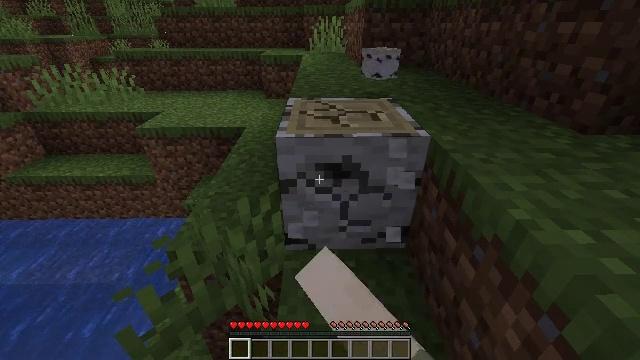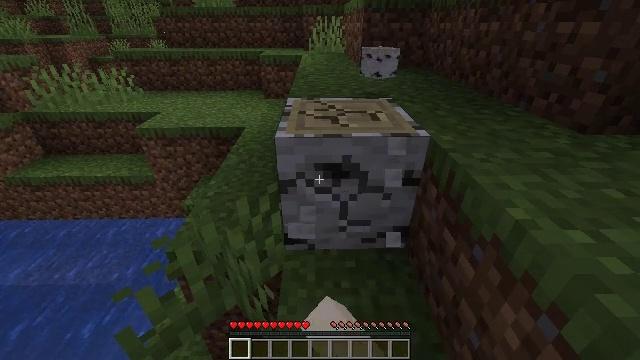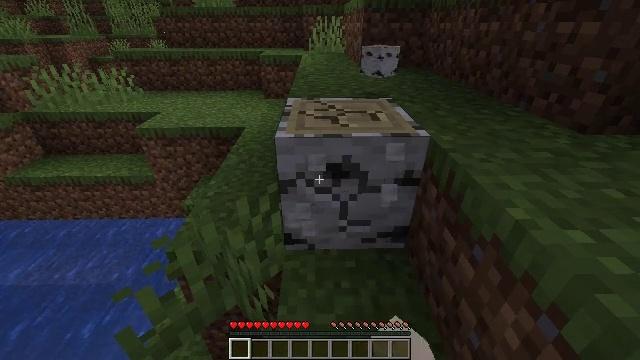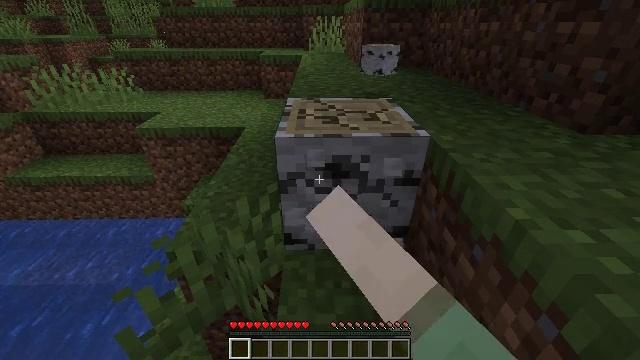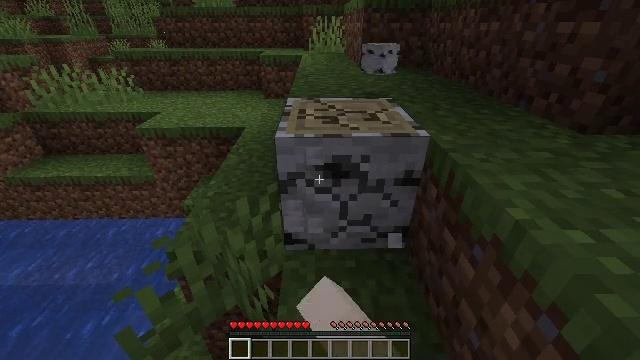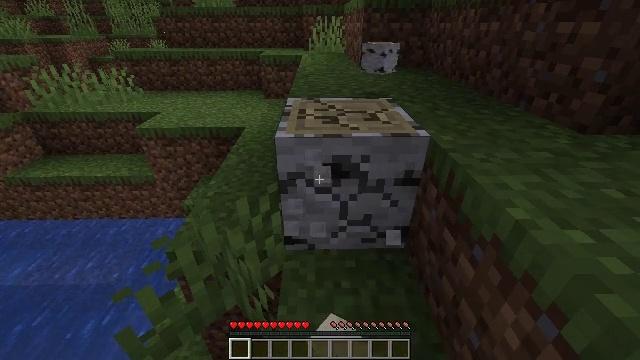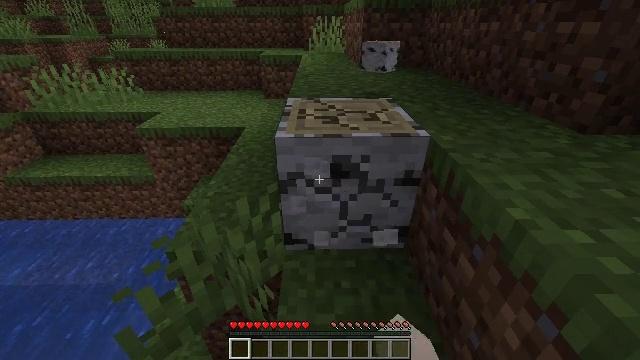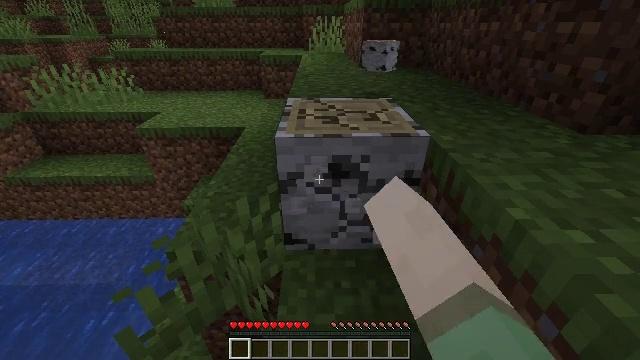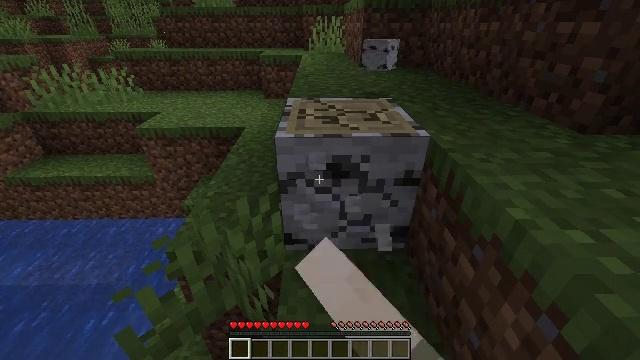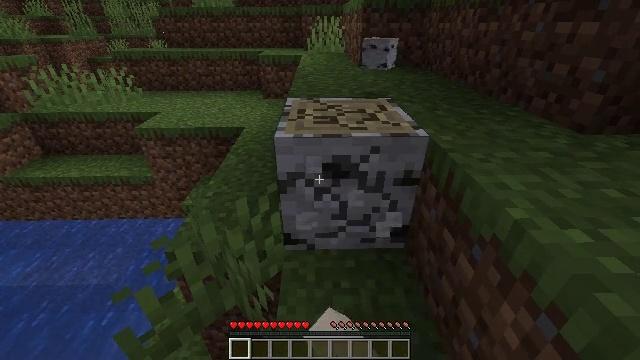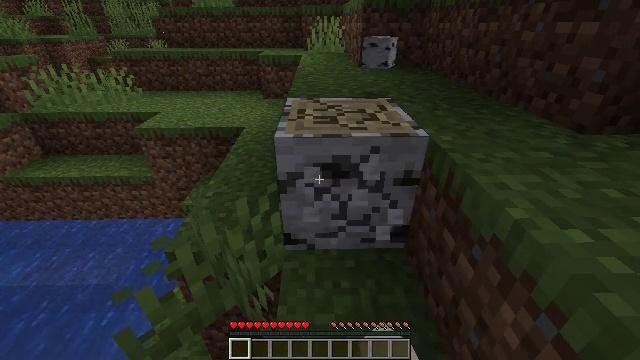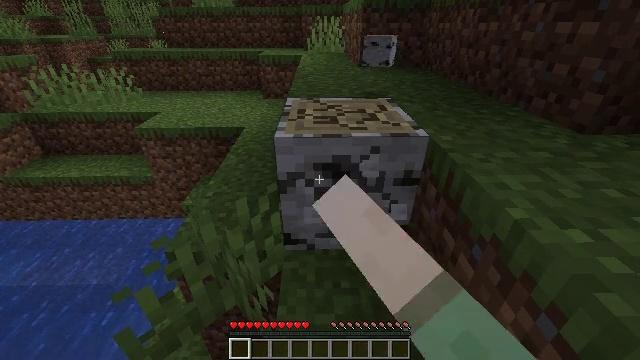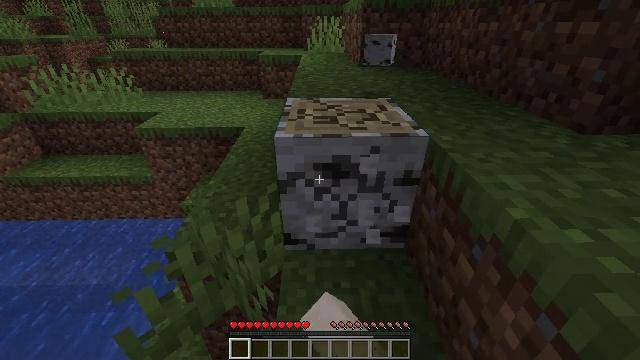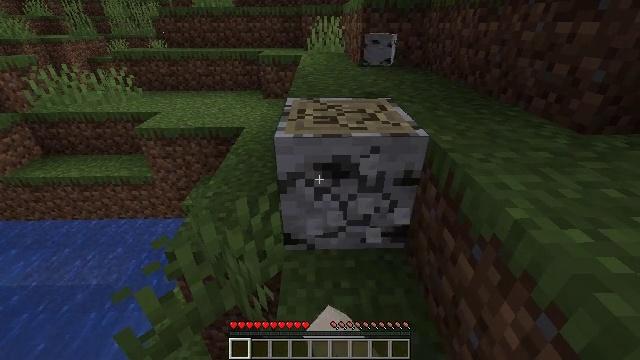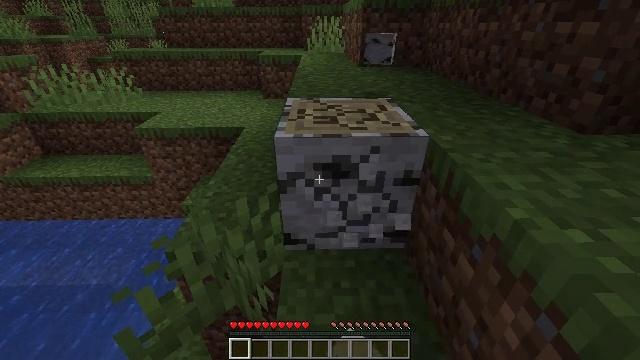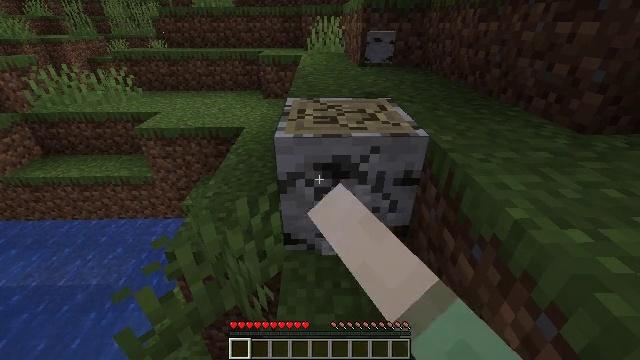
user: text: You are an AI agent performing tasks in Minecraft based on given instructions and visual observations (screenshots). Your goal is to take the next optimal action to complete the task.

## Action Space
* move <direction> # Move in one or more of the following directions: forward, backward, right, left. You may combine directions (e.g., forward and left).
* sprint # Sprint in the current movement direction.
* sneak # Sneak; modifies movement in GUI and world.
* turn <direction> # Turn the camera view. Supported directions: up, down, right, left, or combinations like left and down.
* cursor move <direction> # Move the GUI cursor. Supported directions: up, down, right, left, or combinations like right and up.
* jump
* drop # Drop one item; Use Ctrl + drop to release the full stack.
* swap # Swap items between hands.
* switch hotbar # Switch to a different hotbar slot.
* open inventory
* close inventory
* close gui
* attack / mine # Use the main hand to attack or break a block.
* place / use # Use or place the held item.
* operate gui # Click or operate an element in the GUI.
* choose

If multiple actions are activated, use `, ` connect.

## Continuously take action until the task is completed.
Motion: motion action
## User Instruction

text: Gather birch log for crafting.
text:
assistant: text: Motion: attack / mine
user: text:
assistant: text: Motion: attack / mine
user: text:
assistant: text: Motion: attack / mine
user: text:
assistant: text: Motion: attack / mine
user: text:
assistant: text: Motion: attack / mine
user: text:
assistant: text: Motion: attack / mine
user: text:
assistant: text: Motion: attack / mine
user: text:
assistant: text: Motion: attack / mine
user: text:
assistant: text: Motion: attack / mine
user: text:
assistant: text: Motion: attack / mine
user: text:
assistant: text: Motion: attack / mine
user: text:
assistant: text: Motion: attack / mine
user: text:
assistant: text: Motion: attack / mine
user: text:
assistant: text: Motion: attack / mine
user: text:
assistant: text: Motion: attack / mine
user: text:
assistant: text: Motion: attack / mine
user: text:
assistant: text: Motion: attack / mine
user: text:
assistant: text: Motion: attack / mine
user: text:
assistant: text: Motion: attack / mine
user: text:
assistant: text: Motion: attack / mine
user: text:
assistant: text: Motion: attack / mine
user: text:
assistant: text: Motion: attack / mine
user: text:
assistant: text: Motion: attack / mine
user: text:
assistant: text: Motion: attack / mine
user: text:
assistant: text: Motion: attack / mine
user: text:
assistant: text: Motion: attack / mine
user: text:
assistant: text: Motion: attack / mine
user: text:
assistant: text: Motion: attack / mine
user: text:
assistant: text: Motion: attack / mine
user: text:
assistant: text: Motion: attack / mine